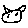
Label: cat